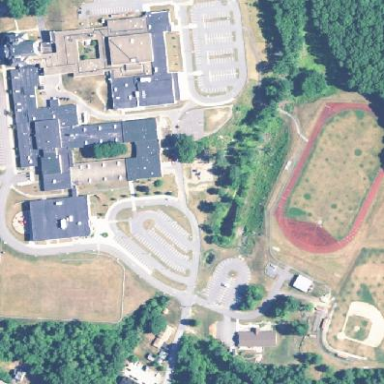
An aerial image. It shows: School.